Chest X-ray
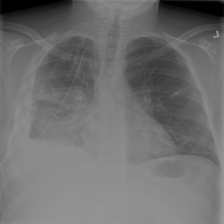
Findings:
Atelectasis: negative
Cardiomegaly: negative
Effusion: negative
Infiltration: negative
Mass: negative
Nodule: negative
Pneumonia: negative
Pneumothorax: negative
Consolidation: negative
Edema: negative
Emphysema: positive
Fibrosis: negative
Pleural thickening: negative
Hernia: negative